Lunar surface albedo tile
Center latitude: -28.934
Center longitude: -10.623
Resolution (meters per pixel, mean): 169.72
Tile area (km^2): 29986.54
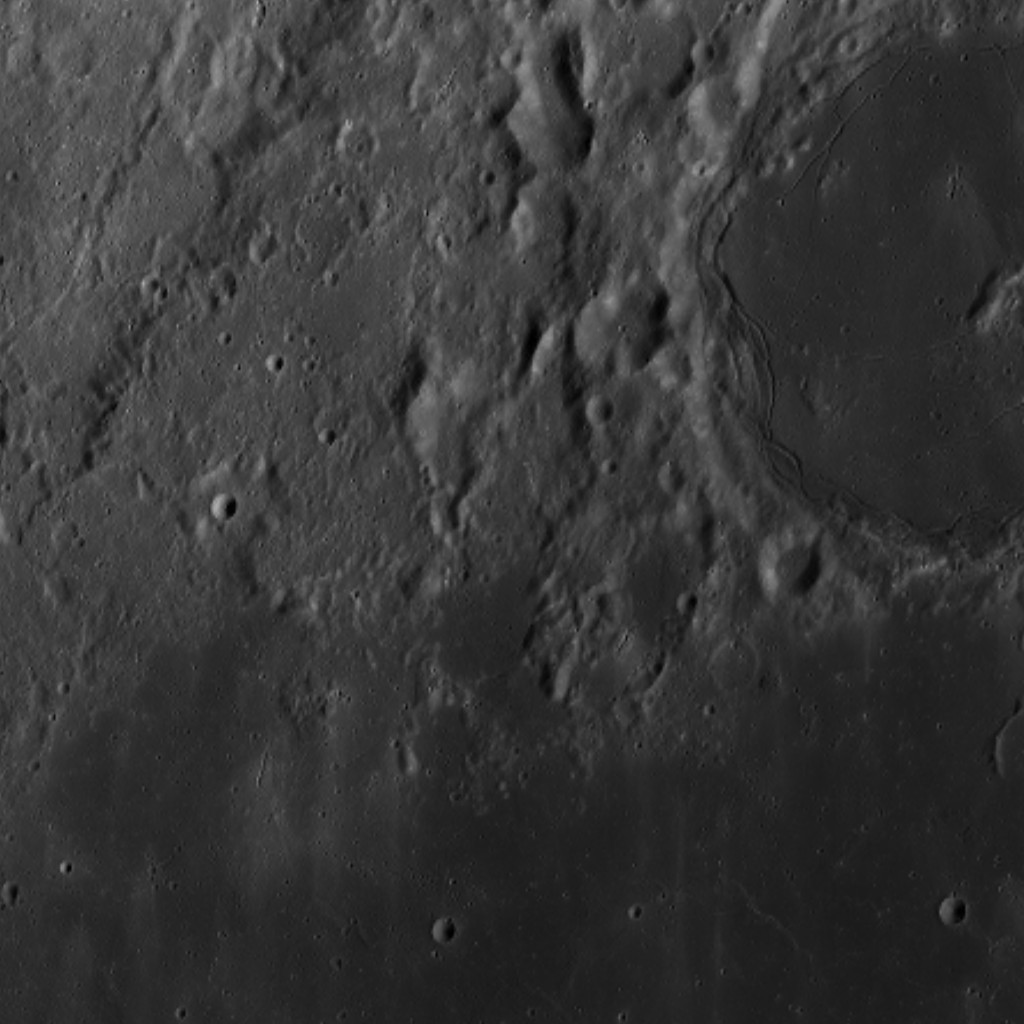